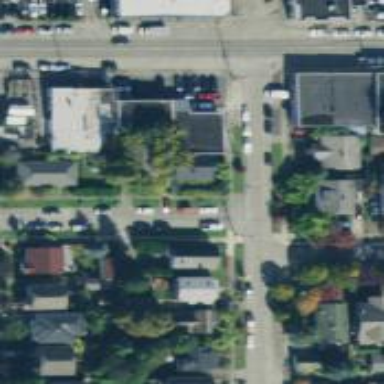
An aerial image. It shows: Residential road with separate sidewalk.